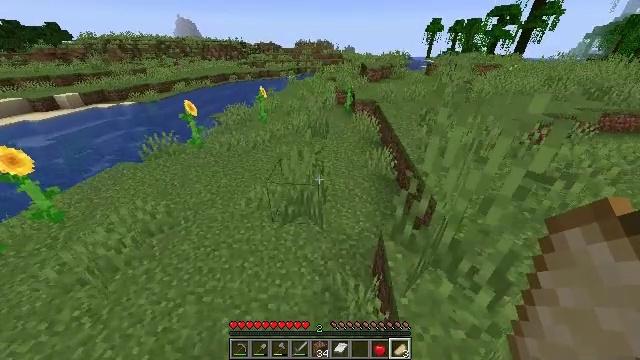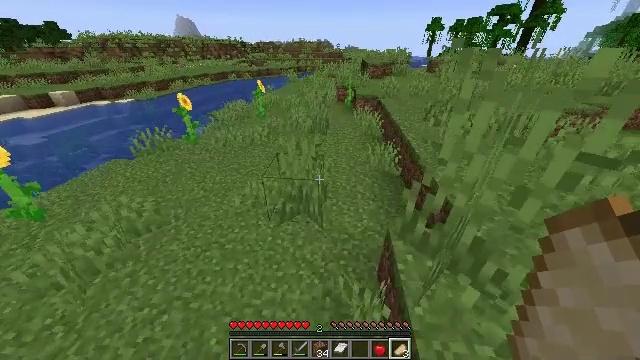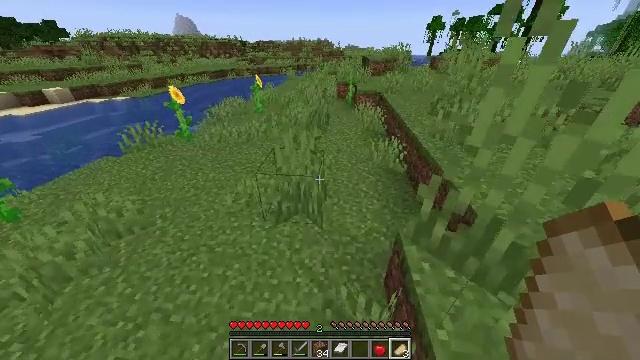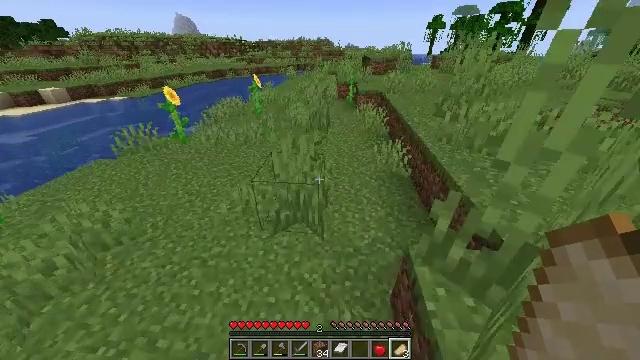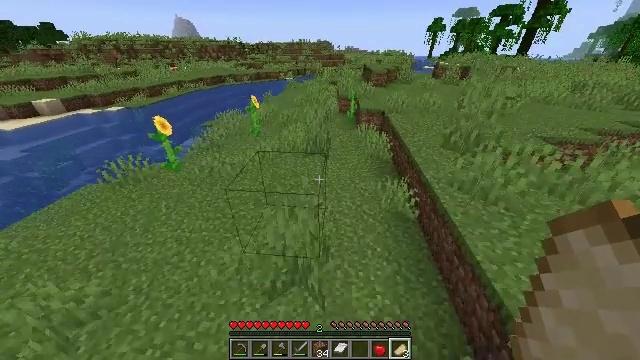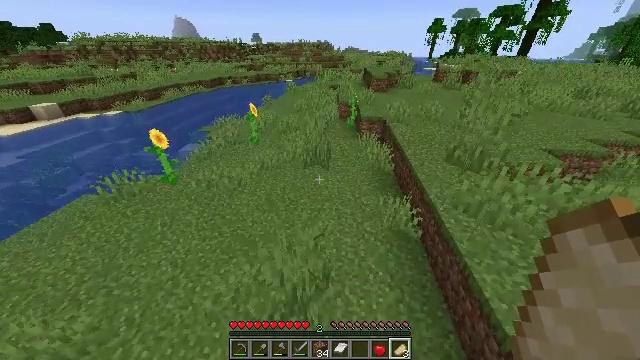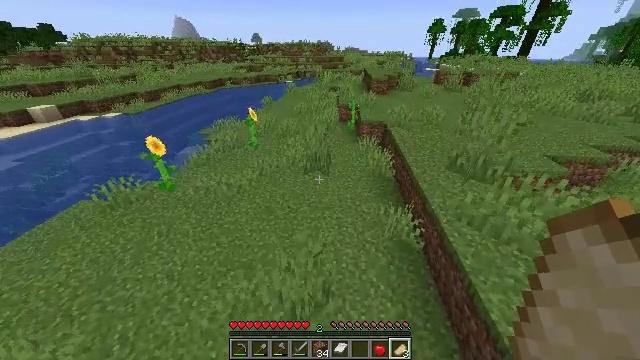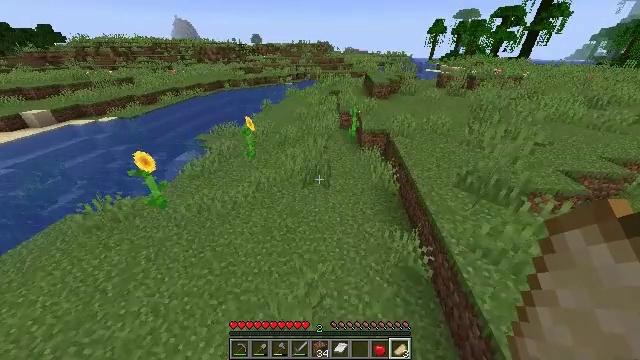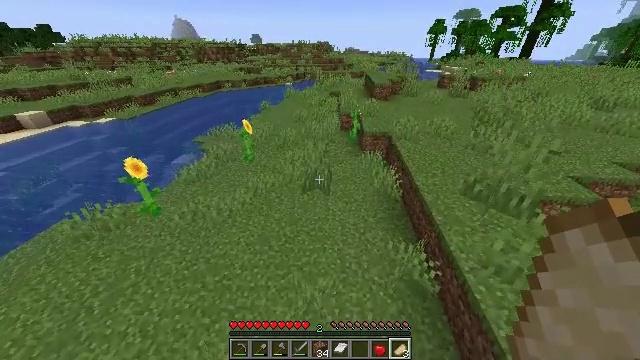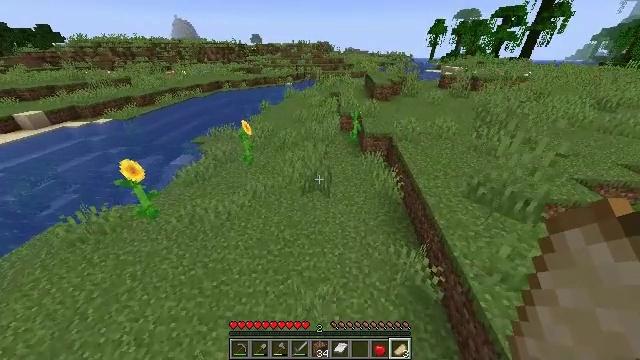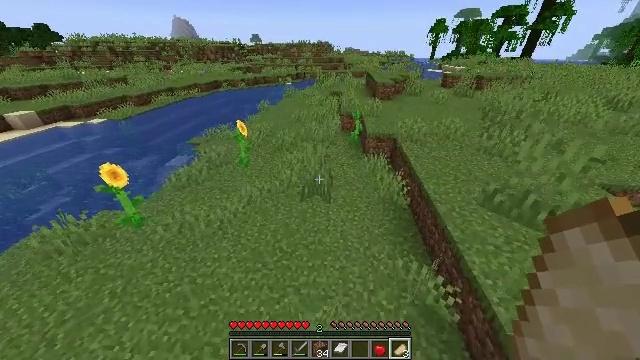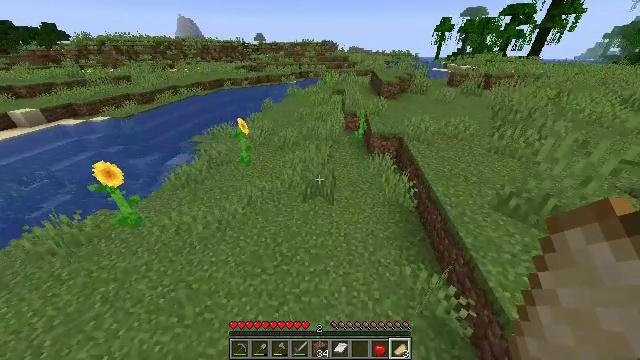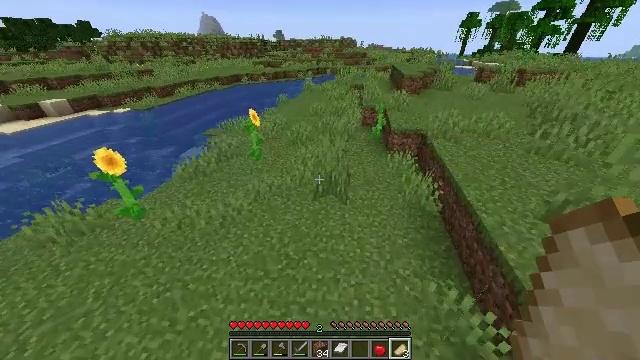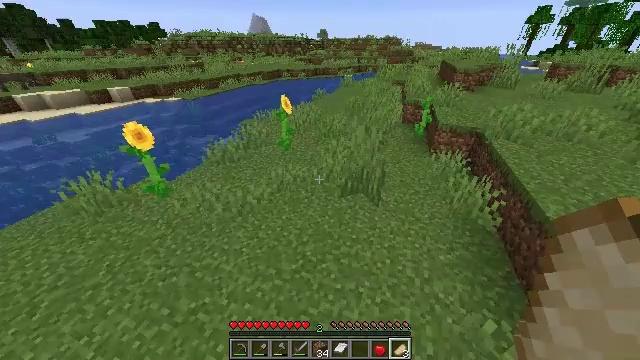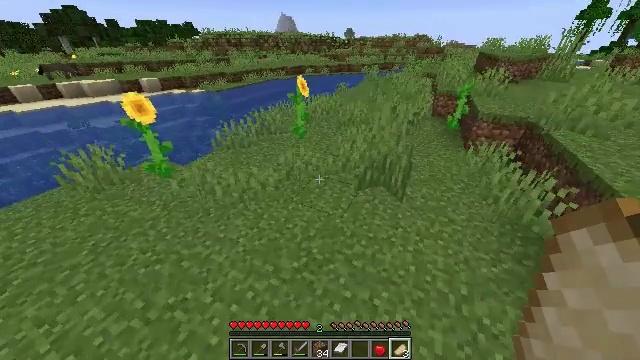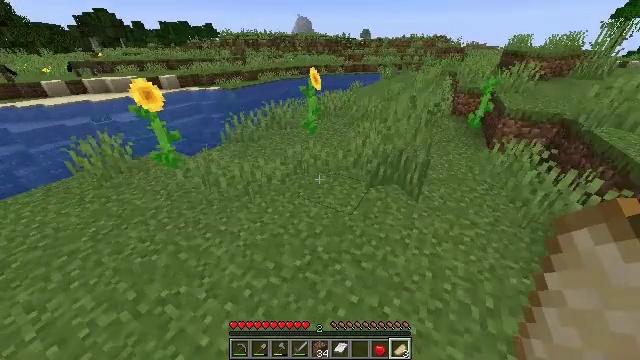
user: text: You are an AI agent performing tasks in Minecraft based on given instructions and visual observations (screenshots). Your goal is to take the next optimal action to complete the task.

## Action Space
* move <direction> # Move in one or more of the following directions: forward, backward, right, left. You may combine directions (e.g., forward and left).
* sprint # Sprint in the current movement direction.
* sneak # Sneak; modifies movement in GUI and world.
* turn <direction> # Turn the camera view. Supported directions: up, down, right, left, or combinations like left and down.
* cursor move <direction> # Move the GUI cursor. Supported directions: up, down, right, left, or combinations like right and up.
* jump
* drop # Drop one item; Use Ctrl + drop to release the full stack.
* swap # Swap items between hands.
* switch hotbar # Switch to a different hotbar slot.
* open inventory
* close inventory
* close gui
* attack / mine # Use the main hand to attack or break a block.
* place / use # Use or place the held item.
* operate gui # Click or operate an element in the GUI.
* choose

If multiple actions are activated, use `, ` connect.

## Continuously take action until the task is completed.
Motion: motion action
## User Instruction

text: Attack the clay block to obtain it.
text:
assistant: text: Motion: move forward, sprint, jump
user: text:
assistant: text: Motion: move forward, sprint, jump
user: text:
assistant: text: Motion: move forward, sprint, jump
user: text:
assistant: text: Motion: move forward, sprint, jump
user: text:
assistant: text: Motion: move forward, sprint, jump
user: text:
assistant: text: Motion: move forward, sprint, jump
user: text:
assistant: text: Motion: move forward, sprint, jump
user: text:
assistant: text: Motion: move forward, sprint, jump
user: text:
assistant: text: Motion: move forward, sprint, jump
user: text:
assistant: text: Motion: move forward, sprint, jump
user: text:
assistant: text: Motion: move forward, sprint, jump
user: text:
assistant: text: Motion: move forward, sprint, turn left, jump
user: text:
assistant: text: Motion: move forward, sprint, turn left, jump
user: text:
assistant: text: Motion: move forward, sprint, turn left, jump
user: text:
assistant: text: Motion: move forward, sprint, turn left, jump
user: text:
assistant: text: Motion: move forward, sprint, jump
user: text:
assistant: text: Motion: move forward, sprint, jump
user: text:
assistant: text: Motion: move forward, sprint, turn left, jump
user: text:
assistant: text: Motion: move forward, sprint, turn left, jump
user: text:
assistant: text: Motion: move forward, sprint, jump
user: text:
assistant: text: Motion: move forward, sprint, jump
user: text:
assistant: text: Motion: move forward, sprint, jump
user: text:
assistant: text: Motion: move forward, sprint, turn left, jump
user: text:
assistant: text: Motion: move forward, sprint, jump
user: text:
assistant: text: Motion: move forward, sprint, jump
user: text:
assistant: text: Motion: move forward, sprint, jump
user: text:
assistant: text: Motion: move forward, sprint, jump
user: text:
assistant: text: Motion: move forward and move right, sprint, jump
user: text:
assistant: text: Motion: move forward and move right, sprint, jump
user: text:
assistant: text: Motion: move forward and move right, sprint, jump